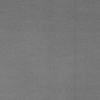
Label: dusty